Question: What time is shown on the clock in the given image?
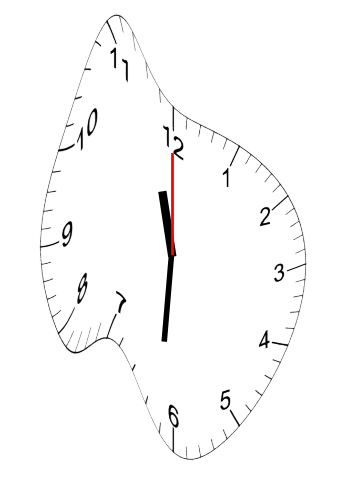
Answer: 11:31:00